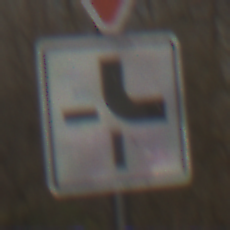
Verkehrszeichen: VerlaufVorfahrtsstrasse4
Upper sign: VorfahrtGewaehren
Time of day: MorningAfternoon
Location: Outdoor (Nature)
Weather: Clear
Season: Winter
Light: Natural